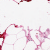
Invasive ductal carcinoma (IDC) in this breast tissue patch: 0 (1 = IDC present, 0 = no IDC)